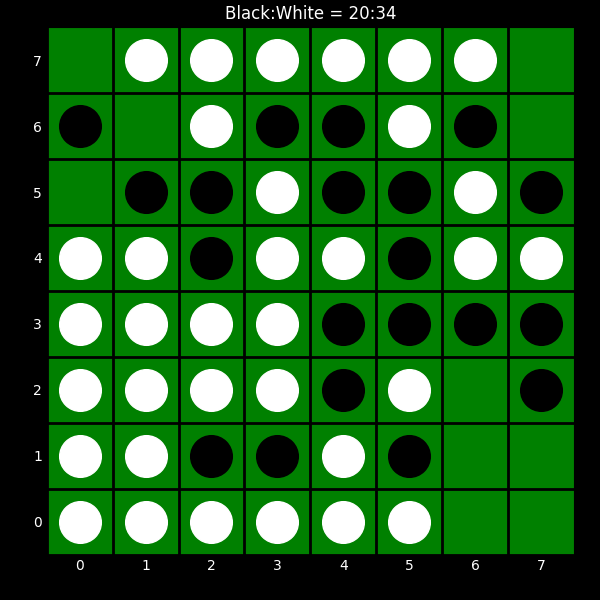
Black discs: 20
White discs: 34